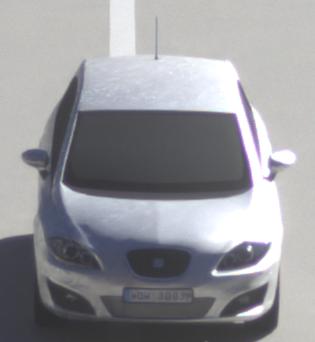
Make: SEAT
Model: Leon 1.4
Detailed model: Leon (1P)
Model produced from: 2009/04
Model produced until: 2010/08
Doors: 5
Color: white
Road condition: dry road
Daytime: morning or afternoon
Contrast: high contrast